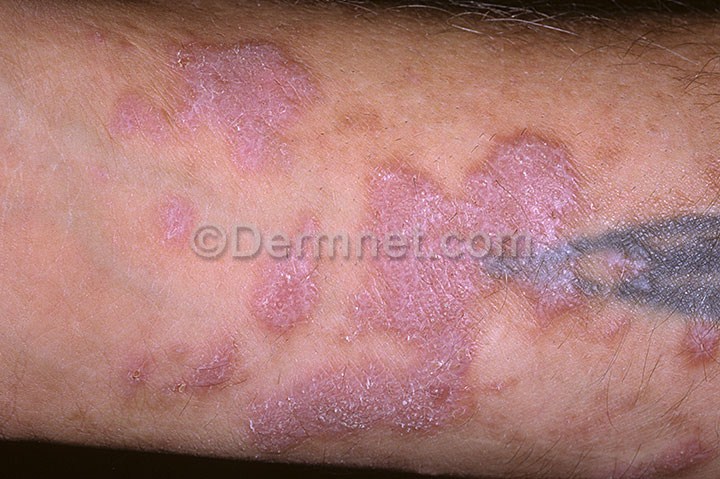
Disease: Psoriasis pictures Lichen Planus and related diseases